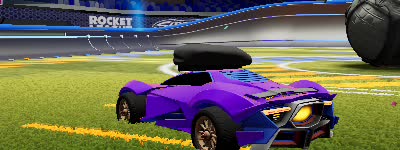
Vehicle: werewolf